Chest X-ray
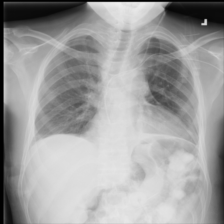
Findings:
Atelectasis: positive
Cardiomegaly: negative
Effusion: positive
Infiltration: negative
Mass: negative
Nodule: negative
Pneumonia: negative
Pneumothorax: negative
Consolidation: negative
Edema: negative
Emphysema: negative
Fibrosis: negative
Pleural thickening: negative
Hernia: negative